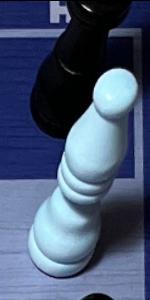
Label: Bishop_White